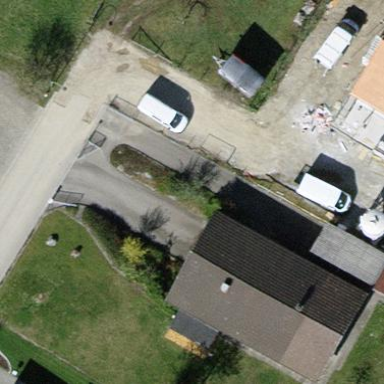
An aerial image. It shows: Detached building with gabled roof.